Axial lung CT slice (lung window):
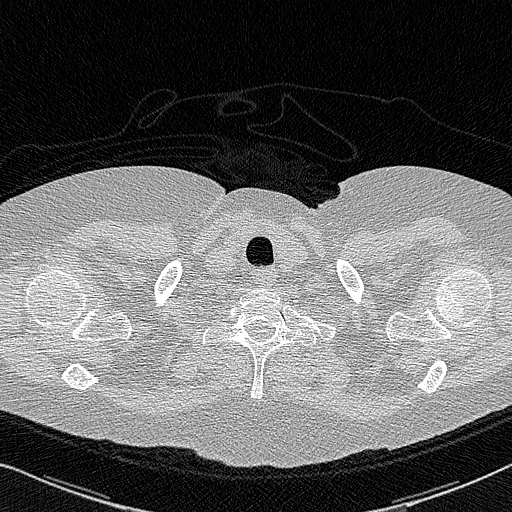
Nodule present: no